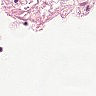
Metastatic tissue present: no